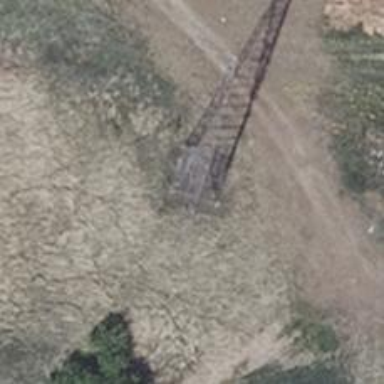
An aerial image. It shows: Power tower.